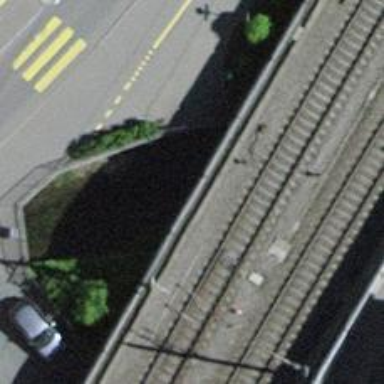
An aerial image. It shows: Tunnel.